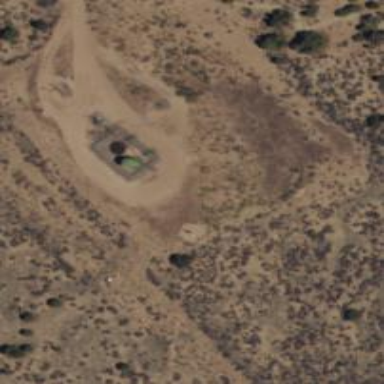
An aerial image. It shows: Storage tank with man-made structure.